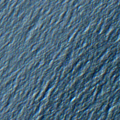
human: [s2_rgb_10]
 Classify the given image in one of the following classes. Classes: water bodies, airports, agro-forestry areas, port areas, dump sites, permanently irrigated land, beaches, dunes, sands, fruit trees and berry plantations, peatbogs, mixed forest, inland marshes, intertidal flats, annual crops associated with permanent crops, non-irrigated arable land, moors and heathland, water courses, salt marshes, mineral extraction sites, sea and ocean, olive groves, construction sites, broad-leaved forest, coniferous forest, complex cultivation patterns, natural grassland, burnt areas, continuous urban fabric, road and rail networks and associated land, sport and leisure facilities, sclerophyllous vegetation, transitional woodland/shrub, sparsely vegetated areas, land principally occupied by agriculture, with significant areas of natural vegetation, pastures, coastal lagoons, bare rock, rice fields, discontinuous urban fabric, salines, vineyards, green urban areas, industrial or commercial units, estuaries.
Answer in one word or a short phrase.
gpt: sea and ocean